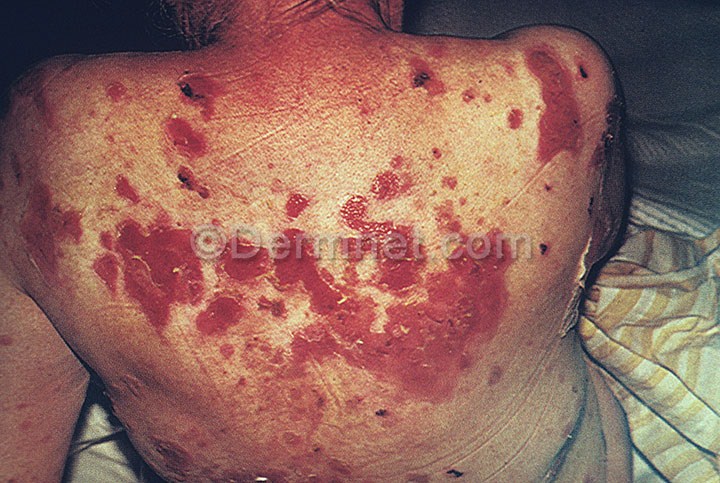
Disease: Bullous Disease Photos